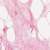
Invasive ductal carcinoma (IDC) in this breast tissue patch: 0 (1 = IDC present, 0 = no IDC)